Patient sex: M
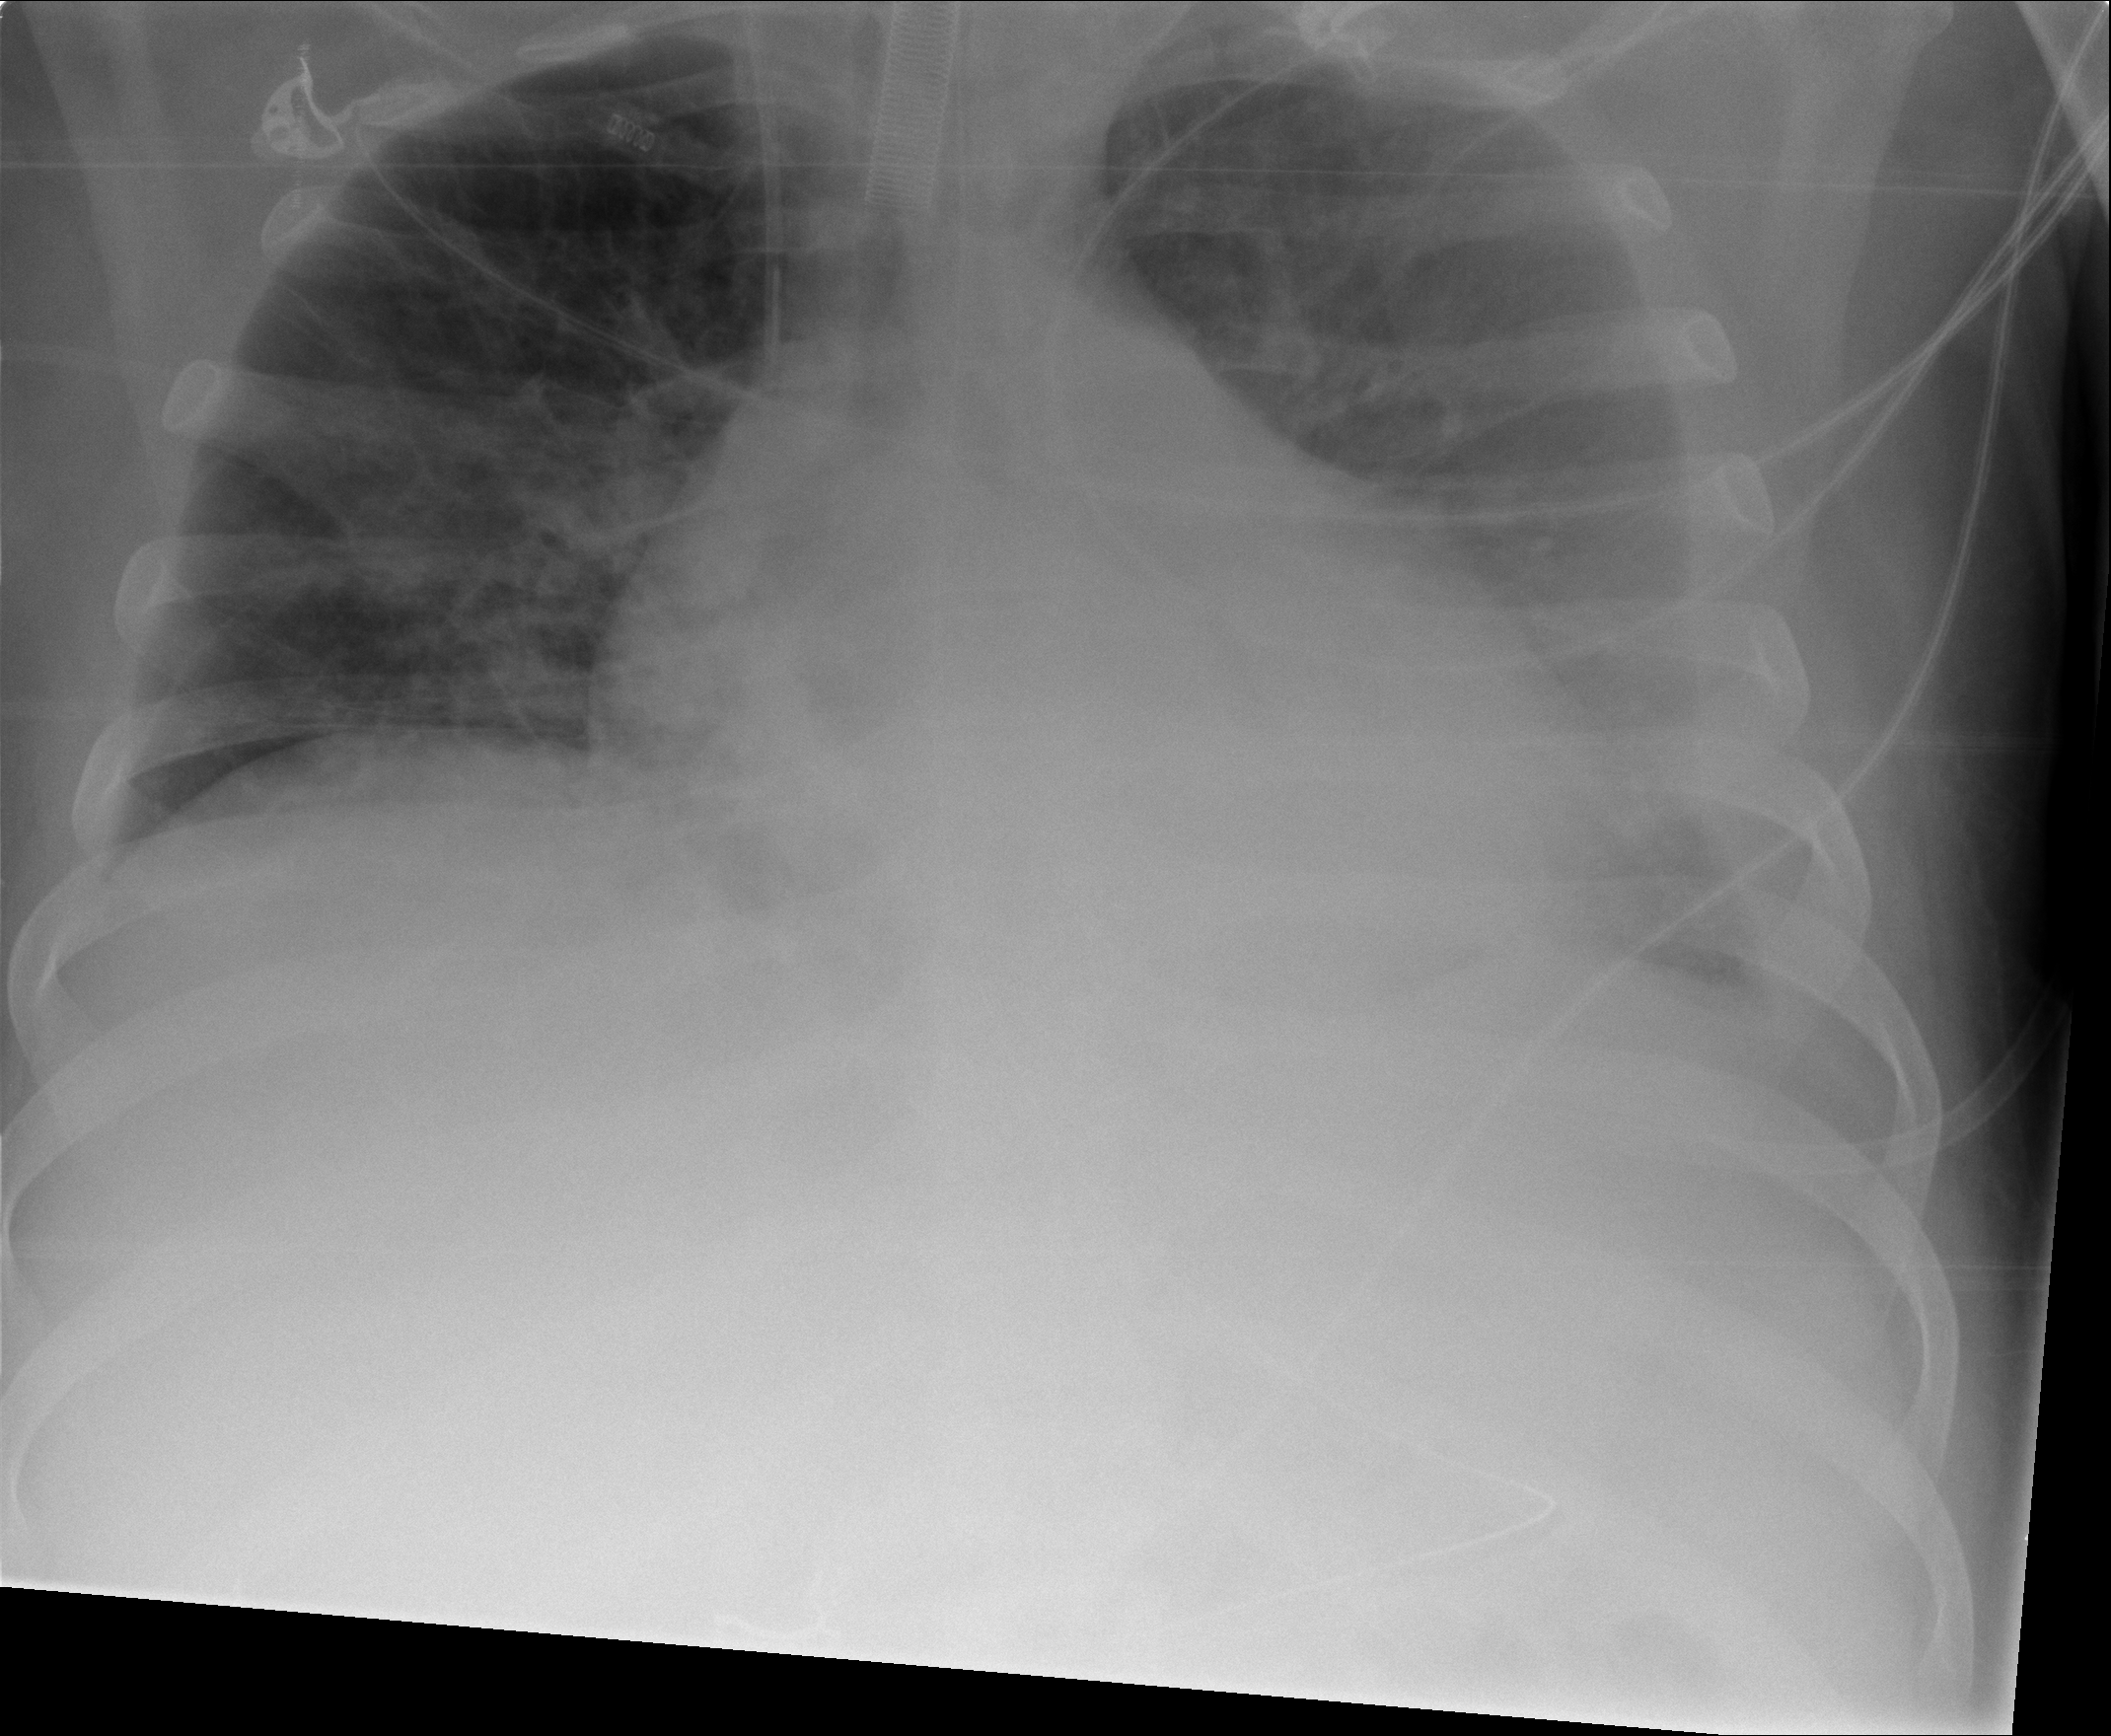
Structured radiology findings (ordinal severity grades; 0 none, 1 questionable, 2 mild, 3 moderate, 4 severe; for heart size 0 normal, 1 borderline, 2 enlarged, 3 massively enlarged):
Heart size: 2
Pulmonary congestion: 0
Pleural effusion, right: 0
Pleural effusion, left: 2
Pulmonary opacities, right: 2
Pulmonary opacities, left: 0
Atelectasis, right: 0
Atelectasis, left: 0